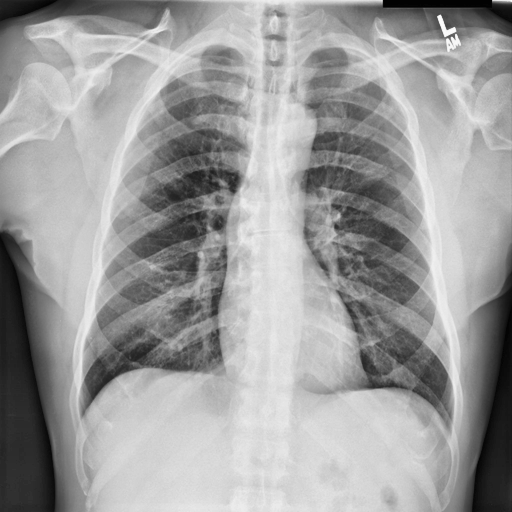
Finding: NORMAL